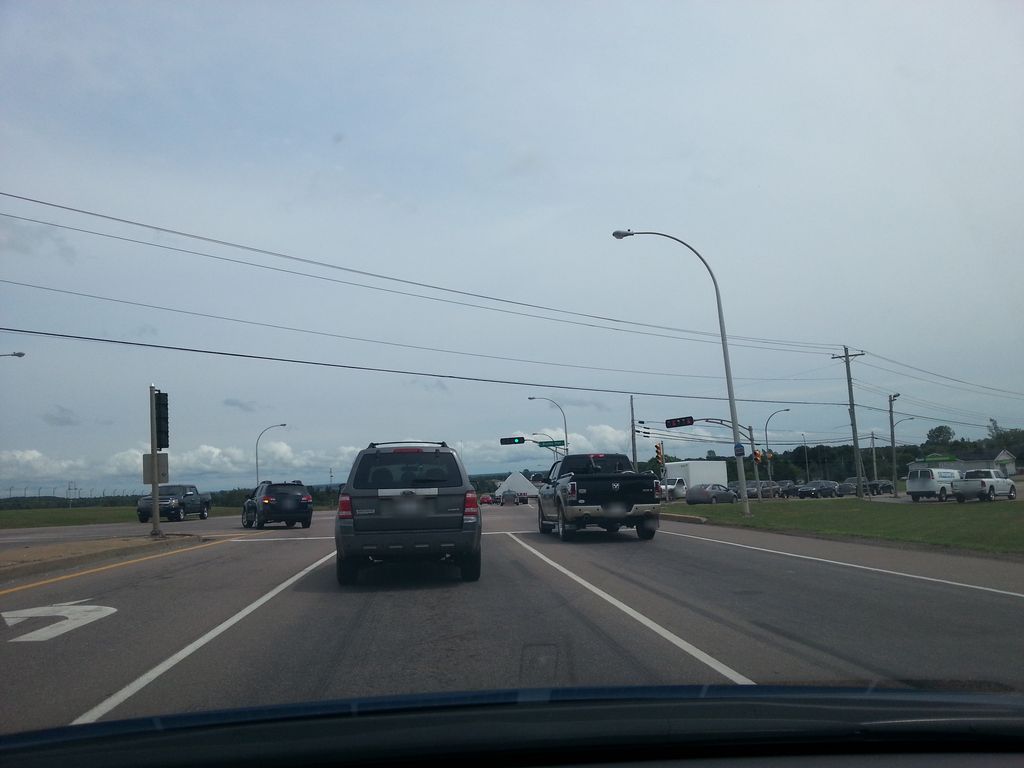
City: charlottetown